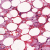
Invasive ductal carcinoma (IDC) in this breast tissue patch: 0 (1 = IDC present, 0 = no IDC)